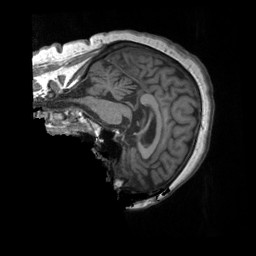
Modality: T1w
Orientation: sagittal
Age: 55
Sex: female
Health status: ill
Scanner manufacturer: siemens
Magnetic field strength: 3 T
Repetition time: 1.9 s
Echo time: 0.00247 s